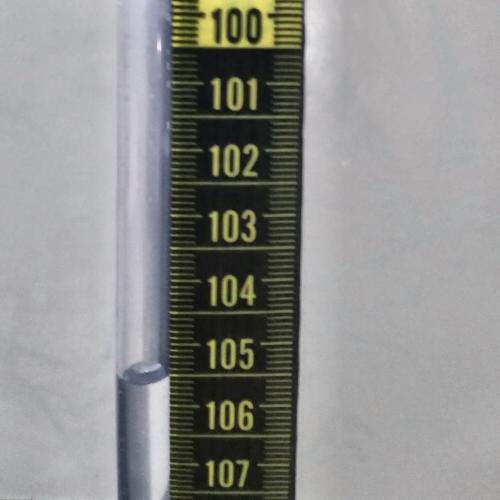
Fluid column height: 105.5 cm